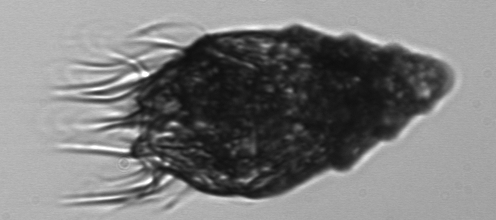
Label: Laboea_strobila